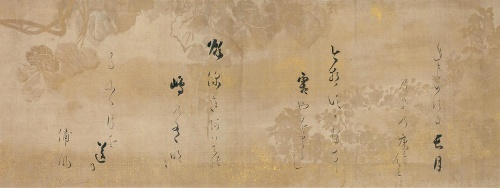
Title: 本阿弥光悦書　木版下絵和歌巻断簡|Twelve Poems from the New Collection of Poems Ancient and Modern
Artist: Hon'ami Kōetsu|Tawaraya Sōtatsu
Artist bio: Japanese, 1558–1637|Japanese, ca. 1570–ca. 1640
Date: ca. 1620
Object type: Handscroll
Classification: Paintings
Medium: Handscroll; ink and gold on silk
Culture: Japan
Period: Edo period (1615–1868)
Dimensions: Image: 13 3/8 in. × 16 ft. 1/8 in. (34 × 488 cm)
Department: Asian Art
Credit line: Mary Griggs Burke Collection, Gift of the Mary and Jackson Burke Foundation, 2015
Accession year: 2015
Repository: Metropolitan Museum of Art, New York, NY
Tags: Poetry